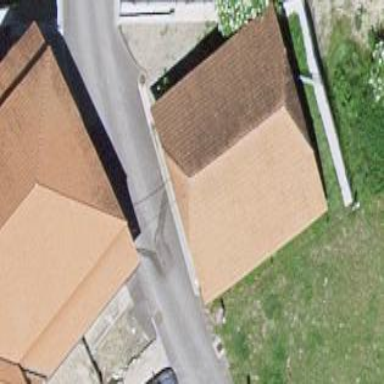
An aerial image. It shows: Garage.